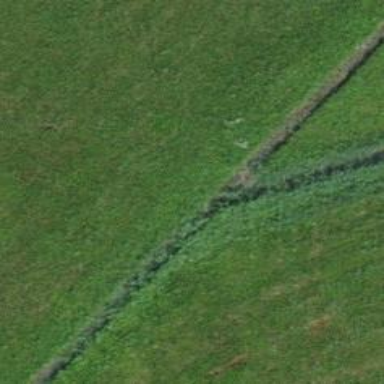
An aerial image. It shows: Ditch in the surroundings.